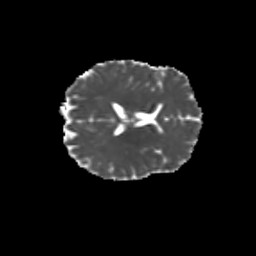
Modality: MD
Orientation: axial
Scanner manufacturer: siemens
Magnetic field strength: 3 T
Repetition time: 9.2 s
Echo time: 0.084 s